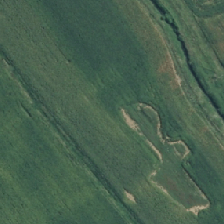
Land cover: shortrotation_cropland